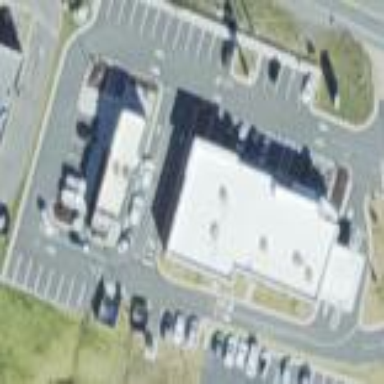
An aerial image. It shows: Asphalt parking lot.